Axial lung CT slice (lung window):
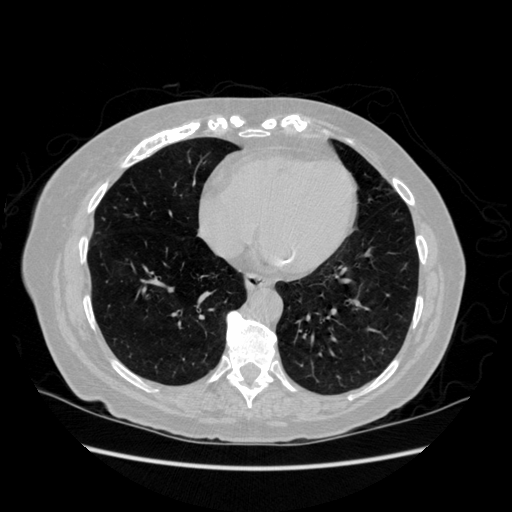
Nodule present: no